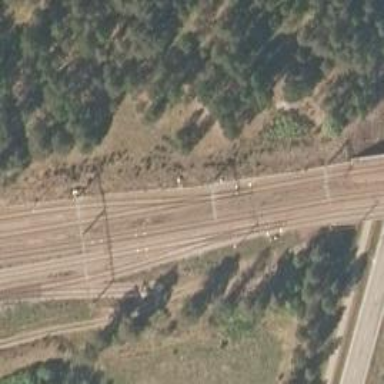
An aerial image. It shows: Railway track with electrified contact lines. This is siding track.